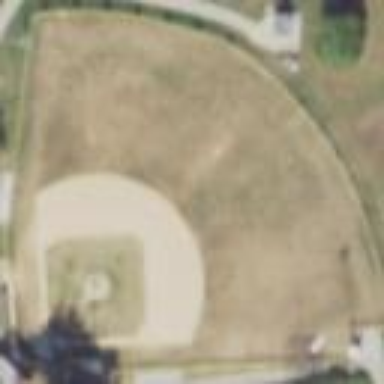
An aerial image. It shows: Baseball pitch for leisure land activities.